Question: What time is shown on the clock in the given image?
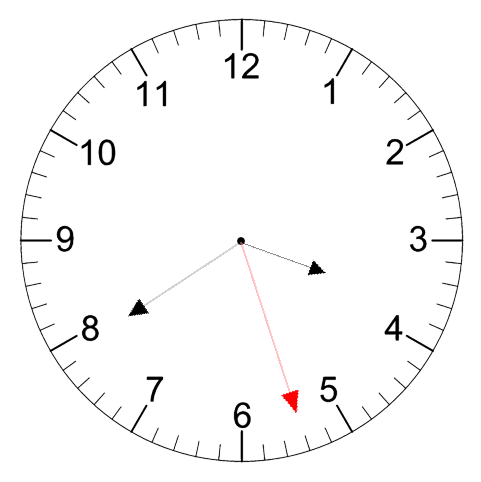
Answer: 03:39:27